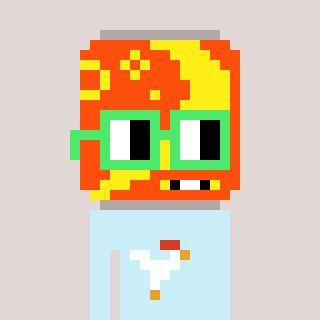
a pixel art character with square light green glasses, a pop-shaped head and a cold-colored body on a warm background